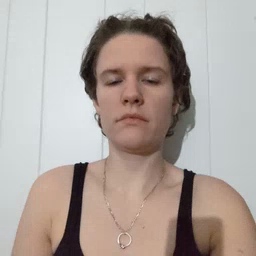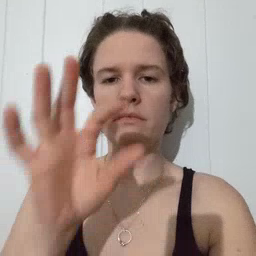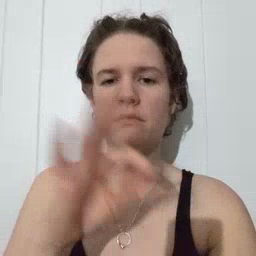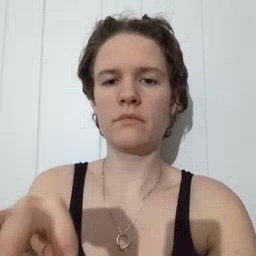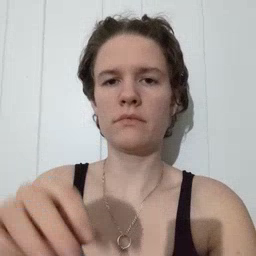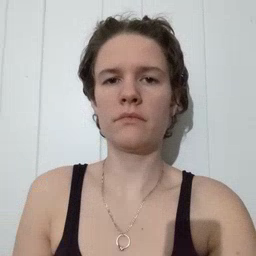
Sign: frenchfries